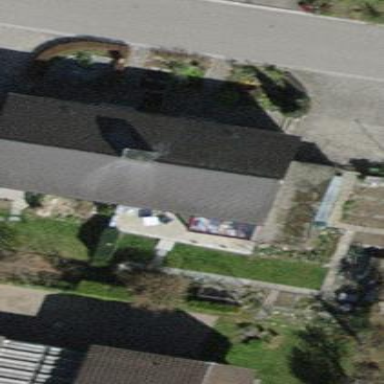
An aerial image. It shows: Building with tile roof.